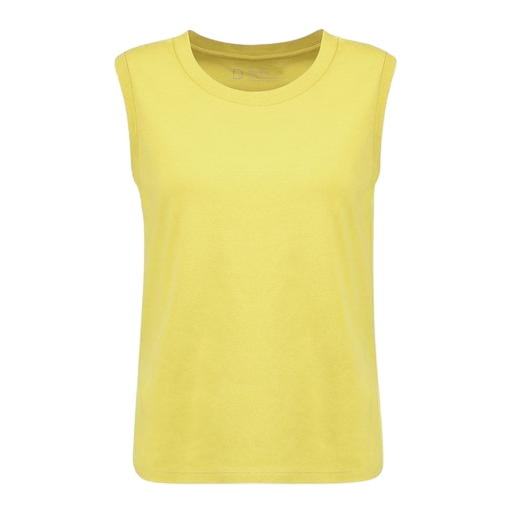
sleeveless tee, light yellow tank top, sleeveless bright yellow, white background